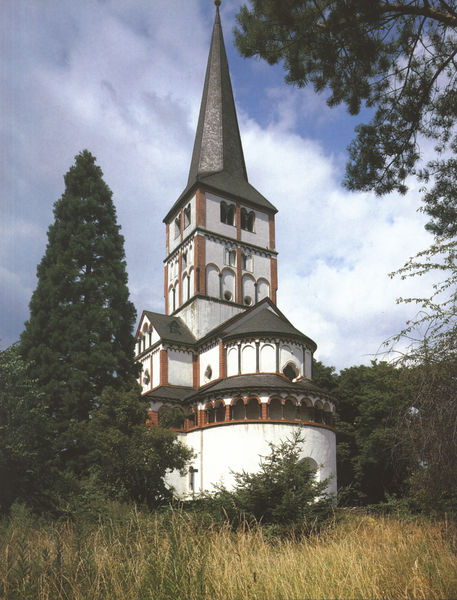
Titel: Doppelkapelle in Schwarzrheindorf
Standort: Bonn, Schwarzrheindorf, Doppelkapelle St. Klemens und Maria (EU - D - NRW)
Schlagwörter: baum, blau, himmel, weiß, wolken, bäume, kirchturm, fenster, schwarz, dach, gebäude, gras, haus, rot, wiese, wolke, strauch, kirche, pflanze, pflanzen, wald, rund, turm, bogen, weis, rundbogen, spitz, foto, bögen, kirch, schiefer, fotogarfie, bau, kirchdach, lorch, blau foto, kirchce